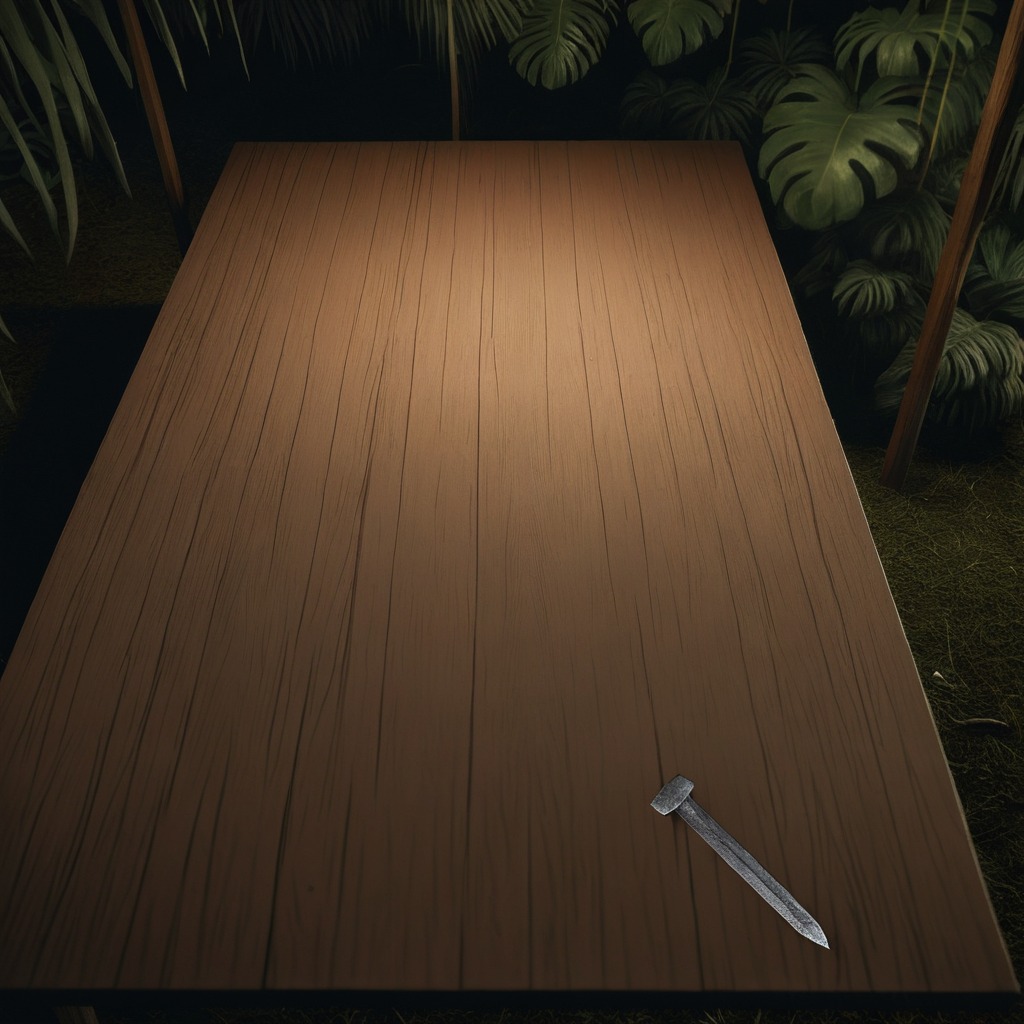
A clean wooden table is surrounded by a jungle field workshop tent at night. An iron nail is lying on the table.